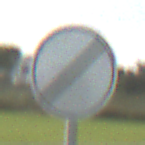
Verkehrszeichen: EndeSaemtlicherBegrenzungen
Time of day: MorningAfternoon
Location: Outdoor (Suburban)
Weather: PartlyCloudy
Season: NotSpecified
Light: Natural